Field crop: maize
Growth stage: 2
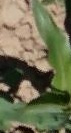
Species: maize